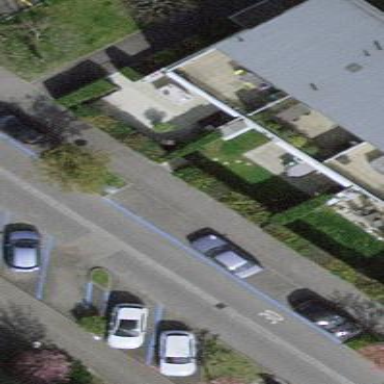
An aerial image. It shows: Garden enclosed by fence.